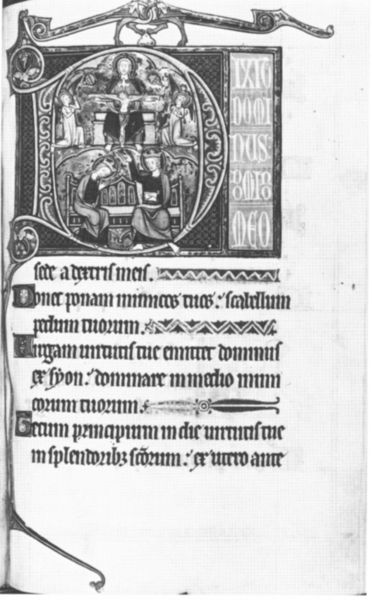
Titel: Cuerden Psalter
Institution: New York, Pierpont Morgan Library
Schlagwörter: menschen, paar, krone, engel, schrift, ornamente, foto, buch, schwarzweiß, buchstaben, buchseite, photo, jesus, latein, minuskel, d